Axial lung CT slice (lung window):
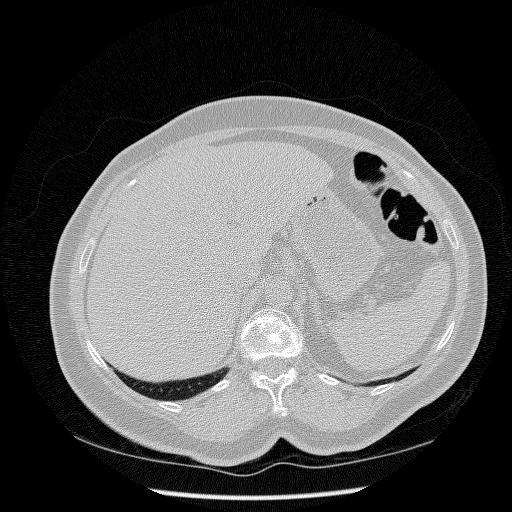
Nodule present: no